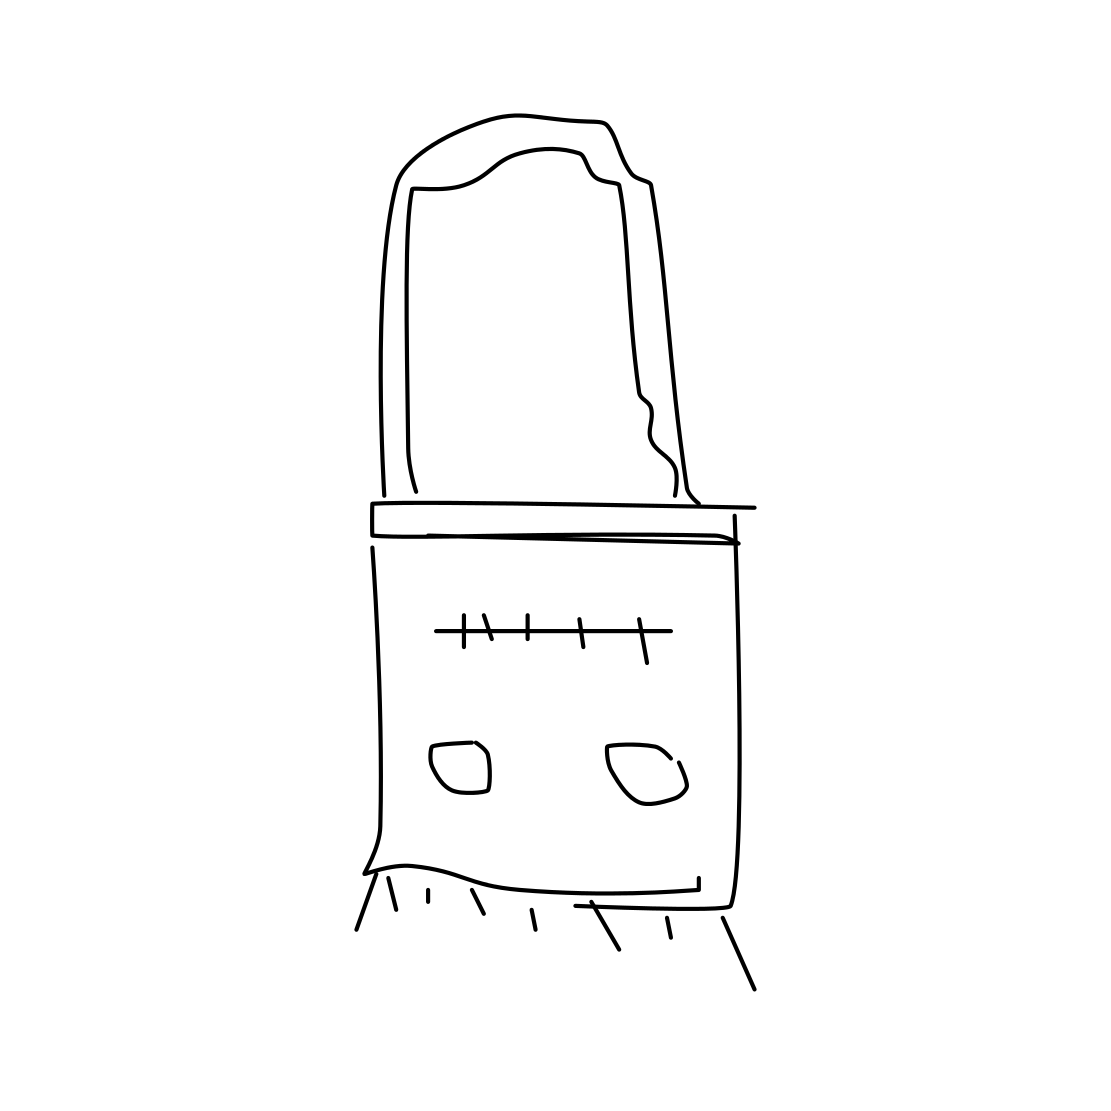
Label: purse